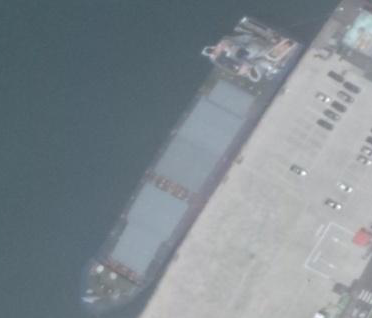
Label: Cargo_ship